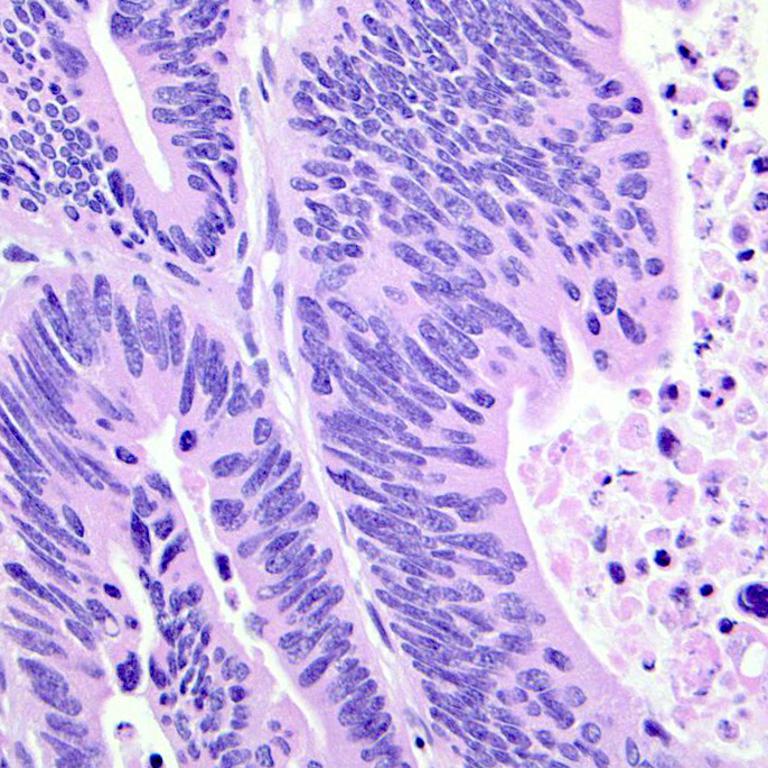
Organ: colon
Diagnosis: adenocarcinomas